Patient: sex F, age 75
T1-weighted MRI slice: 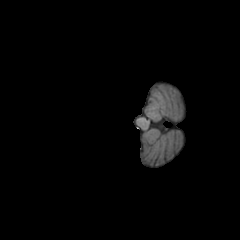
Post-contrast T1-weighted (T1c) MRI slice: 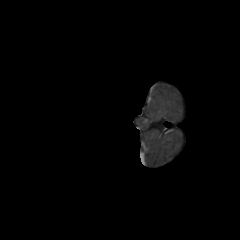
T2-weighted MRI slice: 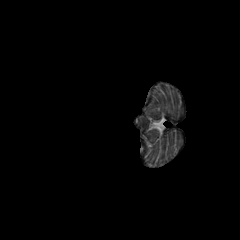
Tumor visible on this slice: no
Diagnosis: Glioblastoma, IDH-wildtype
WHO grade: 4